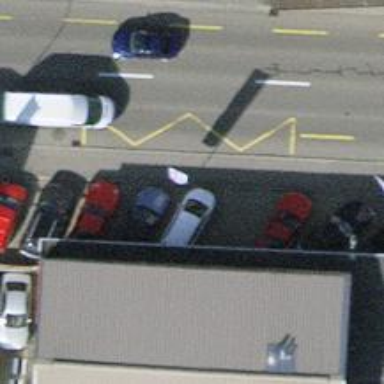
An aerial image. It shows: Bus stop with platform for public transport.